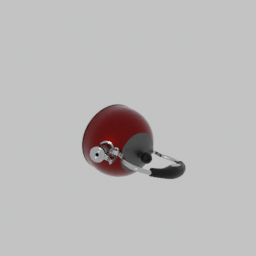
Label: appliances